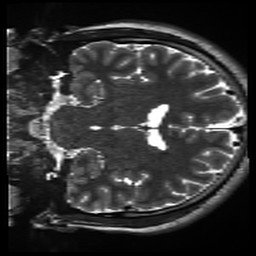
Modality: inplaneT2
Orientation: coronal
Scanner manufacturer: siemens
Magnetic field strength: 3 T
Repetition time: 11 s
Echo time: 0.059 s